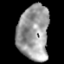
Tissue: lung
Cell type: Epithelial cells
Senescence score: 0.2353
Nuclear area (px): 1687
Mean DAPI intensity: 156.238